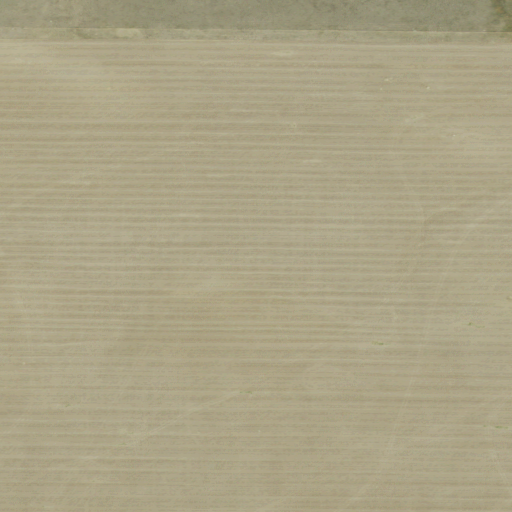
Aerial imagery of plain(s) in Montana named Beaver Flats containing cultivated crops, grassland, and shrub